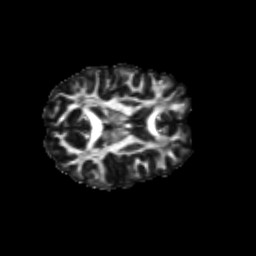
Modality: FA
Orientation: axial
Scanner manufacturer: siemens
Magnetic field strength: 3 T
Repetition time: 9.2 s
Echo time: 0.084 s